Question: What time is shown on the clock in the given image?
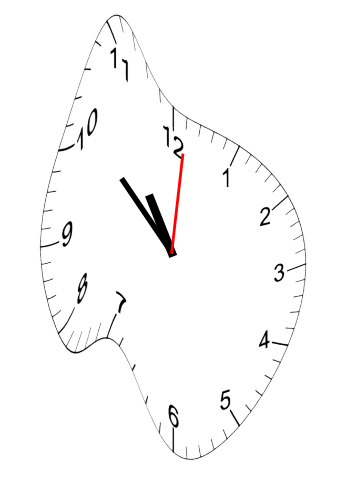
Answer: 10:52:01